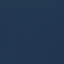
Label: SeaLake